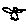
Label: bird